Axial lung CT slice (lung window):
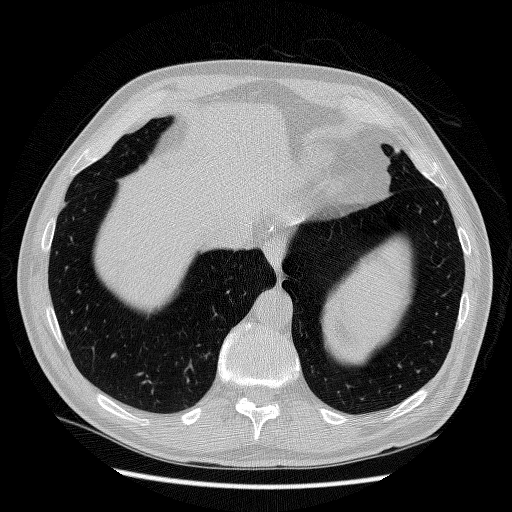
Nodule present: no